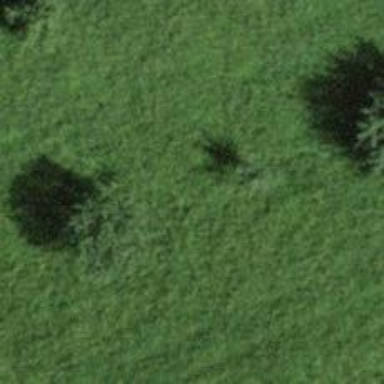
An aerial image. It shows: Broadleaved tree with lush foliage.